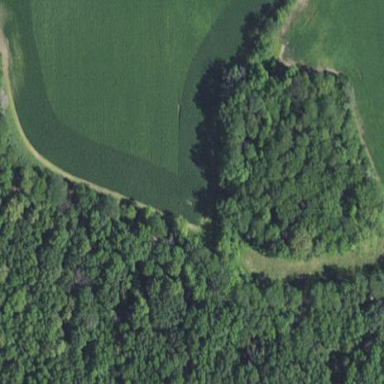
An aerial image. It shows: Mixed leaf-type forest area.